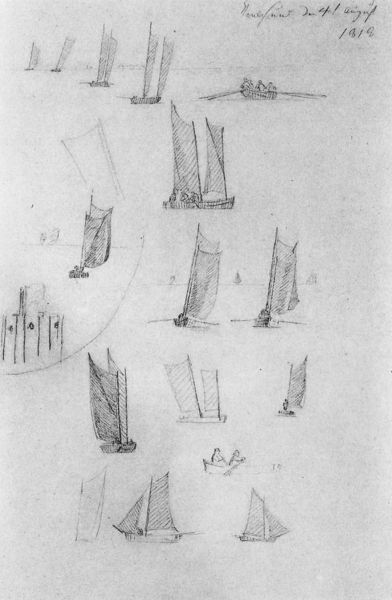
Titel: Segelboote, Stralsund
Künstler: Caspar David Friedrich
Institution: Oslo, Nasjonalgalleriet
Schlagwörter: meer, skizze, zeichnung, wind, boot, boote, ruder, schiff, schiffe, segel, segelboot, segelschiffe, studie, mast, masten, ruderboot, ruderer, rudern, bleistift, entwurf, kiel, handschrift, jolle, 1919, rudernd